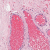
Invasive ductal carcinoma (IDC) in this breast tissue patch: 0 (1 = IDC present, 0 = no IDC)